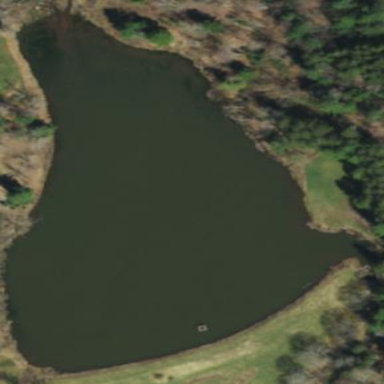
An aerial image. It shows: Water hazard on golf course. The hazard is natural water feature.